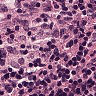
Metastatic tissue present: no